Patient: sex M, age 21
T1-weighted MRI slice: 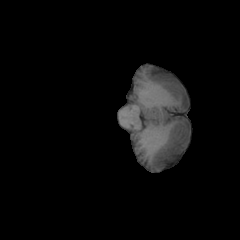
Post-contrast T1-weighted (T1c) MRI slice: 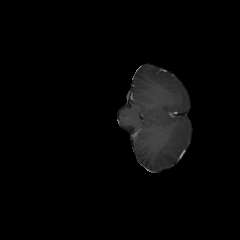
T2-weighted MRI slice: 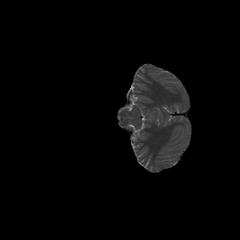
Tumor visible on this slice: no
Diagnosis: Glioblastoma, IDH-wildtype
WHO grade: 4